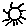
Label: sun